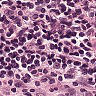
Metastatic tissue present: no